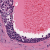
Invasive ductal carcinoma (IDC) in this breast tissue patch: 0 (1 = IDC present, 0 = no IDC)